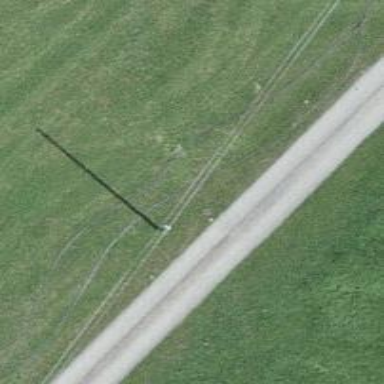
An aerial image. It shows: Utility pole as the man-made structure.